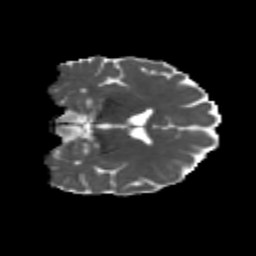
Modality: MD
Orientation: coronal
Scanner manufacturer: siemens
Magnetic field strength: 3 T
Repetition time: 4.16 s
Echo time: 0.0806 s